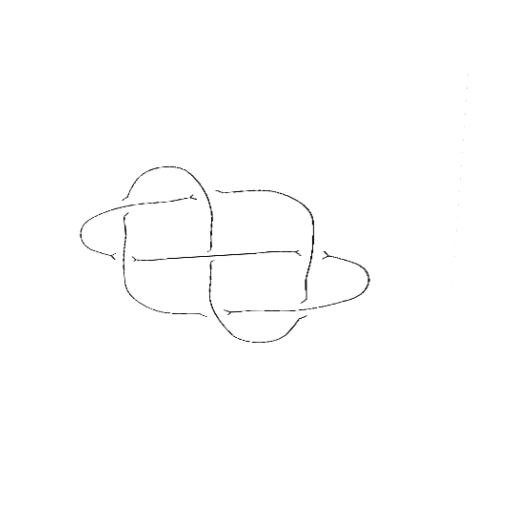
Crossing number: 7